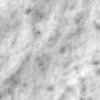
Label: no_change